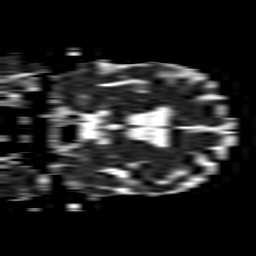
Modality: ADC
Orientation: coronal
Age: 63
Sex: male
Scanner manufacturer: philips
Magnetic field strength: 1.5 T
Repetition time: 3.403 s
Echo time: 0.06922 s